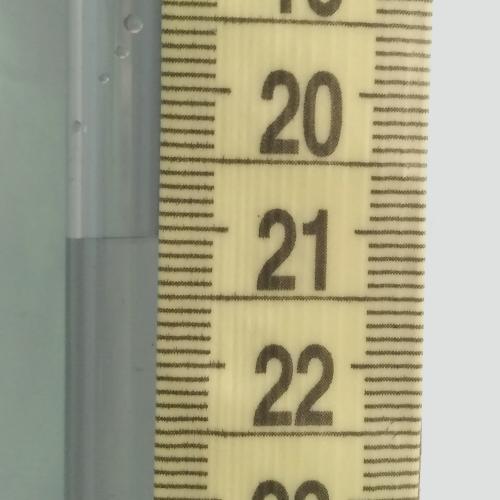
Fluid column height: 21.1 cm